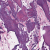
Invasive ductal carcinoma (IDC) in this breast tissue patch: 0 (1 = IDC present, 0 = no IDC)